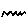
Label: zigzag